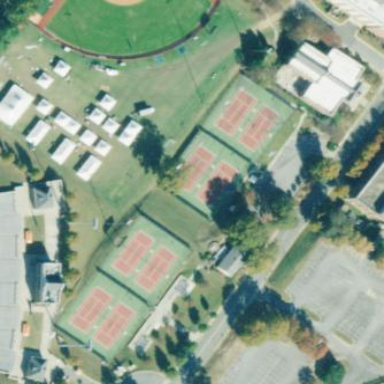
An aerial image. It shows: Tennis court in leisure pitch.